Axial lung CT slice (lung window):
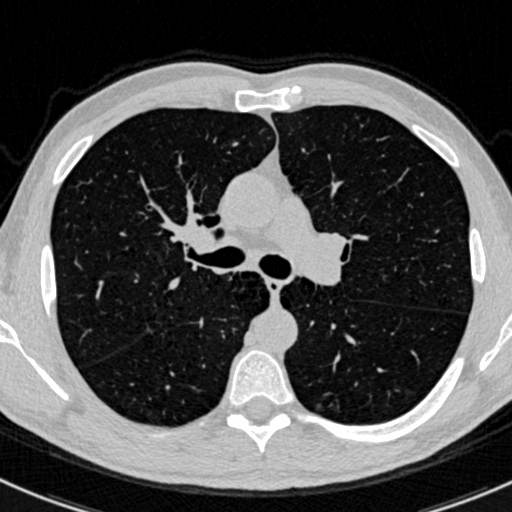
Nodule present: no